Question: When using pip to install from a requirements file with 'pip install -r requirements.txt' I get 'PermissionError'. How can I avoid this?

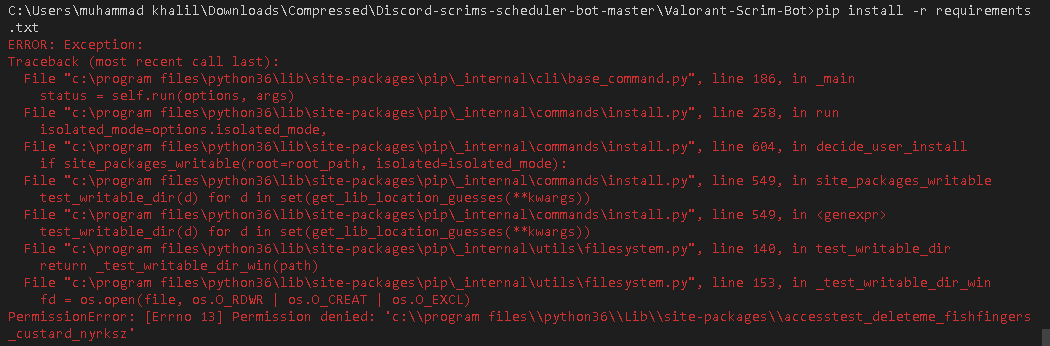
Answer: The problem is you have Python installed in 'Program Files'. You'll have constant permissions issues there. Uninstall it and reinstall somewhere else, like 'C:/Python36' or another location of your choosing.
Alternatively, you could try running your terminal as an administrator and running the install from the elevated prompt. You'll likely have to do this every time you run something though, and this isn't good practice for security reasons.